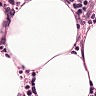
Metastatic tissue present: no